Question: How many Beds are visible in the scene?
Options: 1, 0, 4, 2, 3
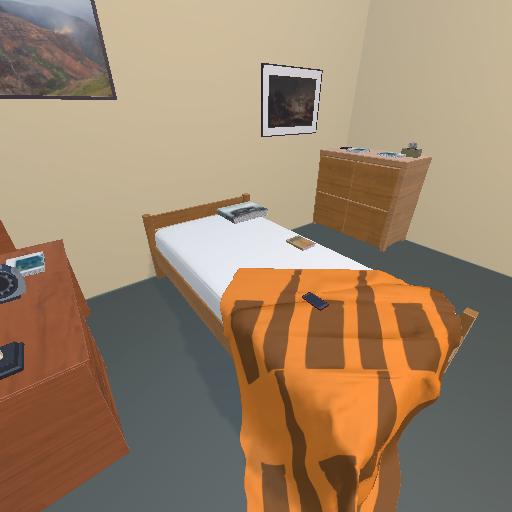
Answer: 1